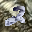
Label: 2